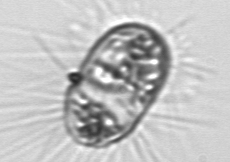
Label: Corethron_hystrix